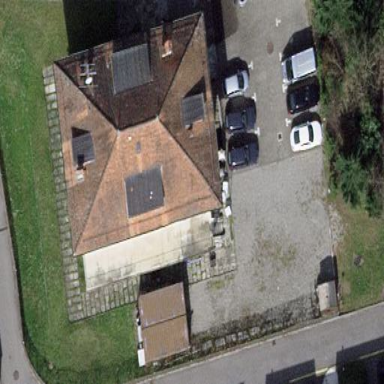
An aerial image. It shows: Office building.